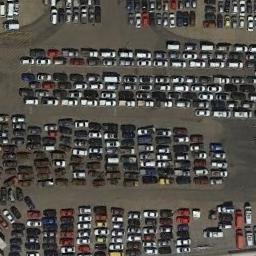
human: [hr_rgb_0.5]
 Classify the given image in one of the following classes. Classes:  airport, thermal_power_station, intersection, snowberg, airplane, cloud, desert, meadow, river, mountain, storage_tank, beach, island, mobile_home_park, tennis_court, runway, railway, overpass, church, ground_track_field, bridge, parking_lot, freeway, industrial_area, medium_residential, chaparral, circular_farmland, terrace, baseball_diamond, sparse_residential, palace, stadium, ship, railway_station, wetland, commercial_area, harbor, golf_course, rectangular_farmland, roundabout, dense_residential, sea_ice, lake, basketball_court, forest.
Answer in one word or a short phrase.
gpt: parking_lot